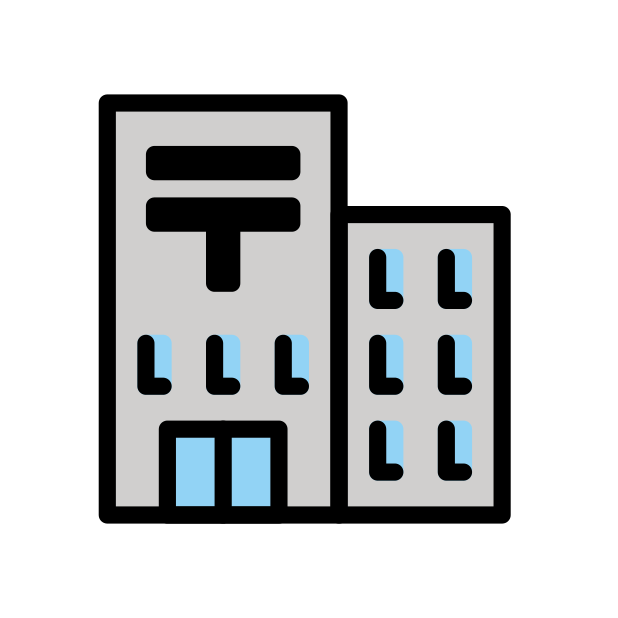
Japanese post office